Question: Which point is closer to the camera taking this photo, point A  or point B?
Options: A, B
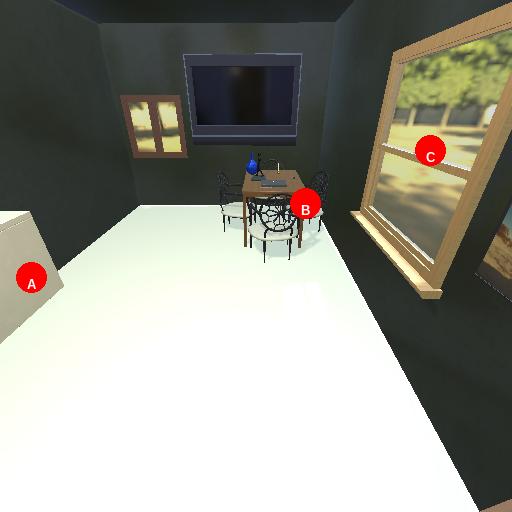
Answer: A